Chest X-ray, AP view. Patient: 59 years old, sex F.
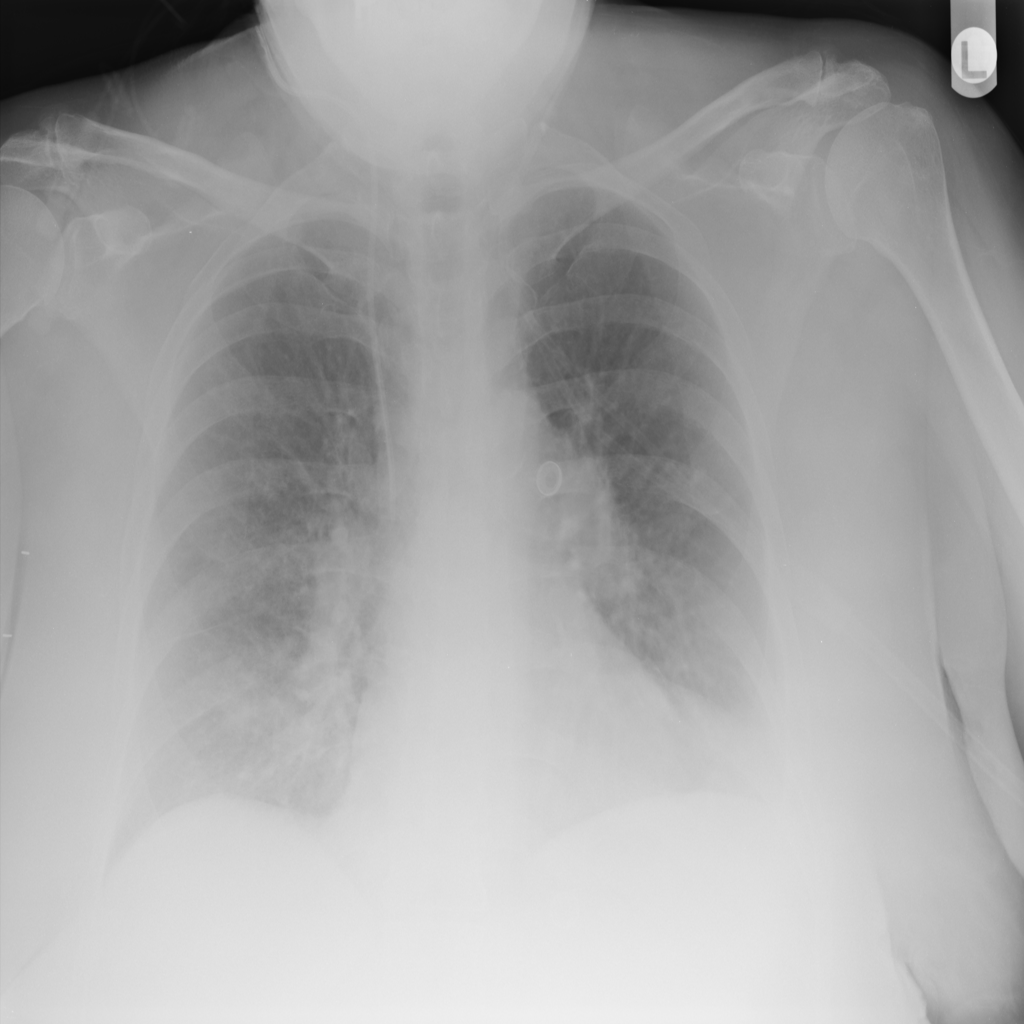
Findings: Atelectasis, Infiltration